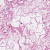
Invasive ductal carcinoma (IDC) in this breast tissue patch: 0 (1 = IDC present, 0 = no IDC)